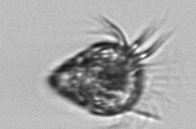
Label: Strombidium_morphotype1